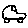
Label: car